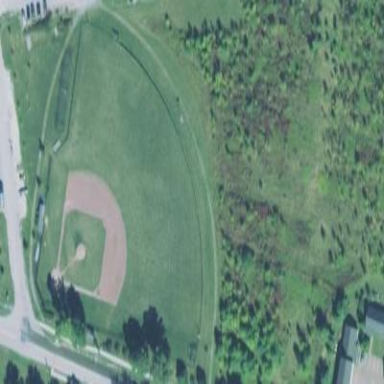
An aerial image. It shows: Baseball pitch for leisure land activities.